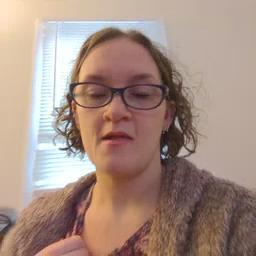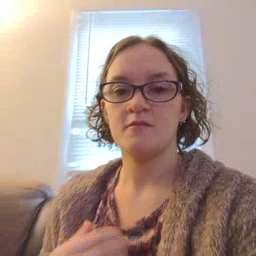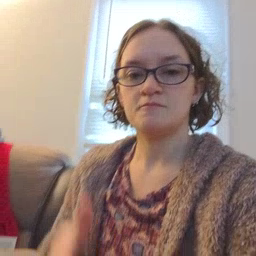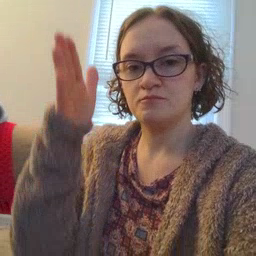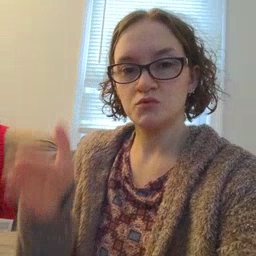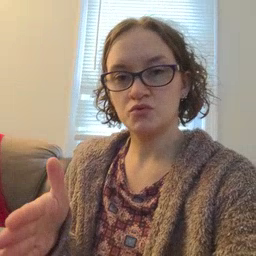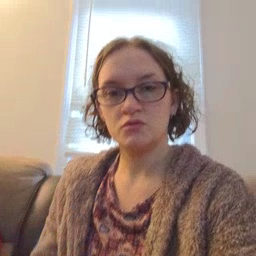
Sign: person